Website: slack
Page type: review-order
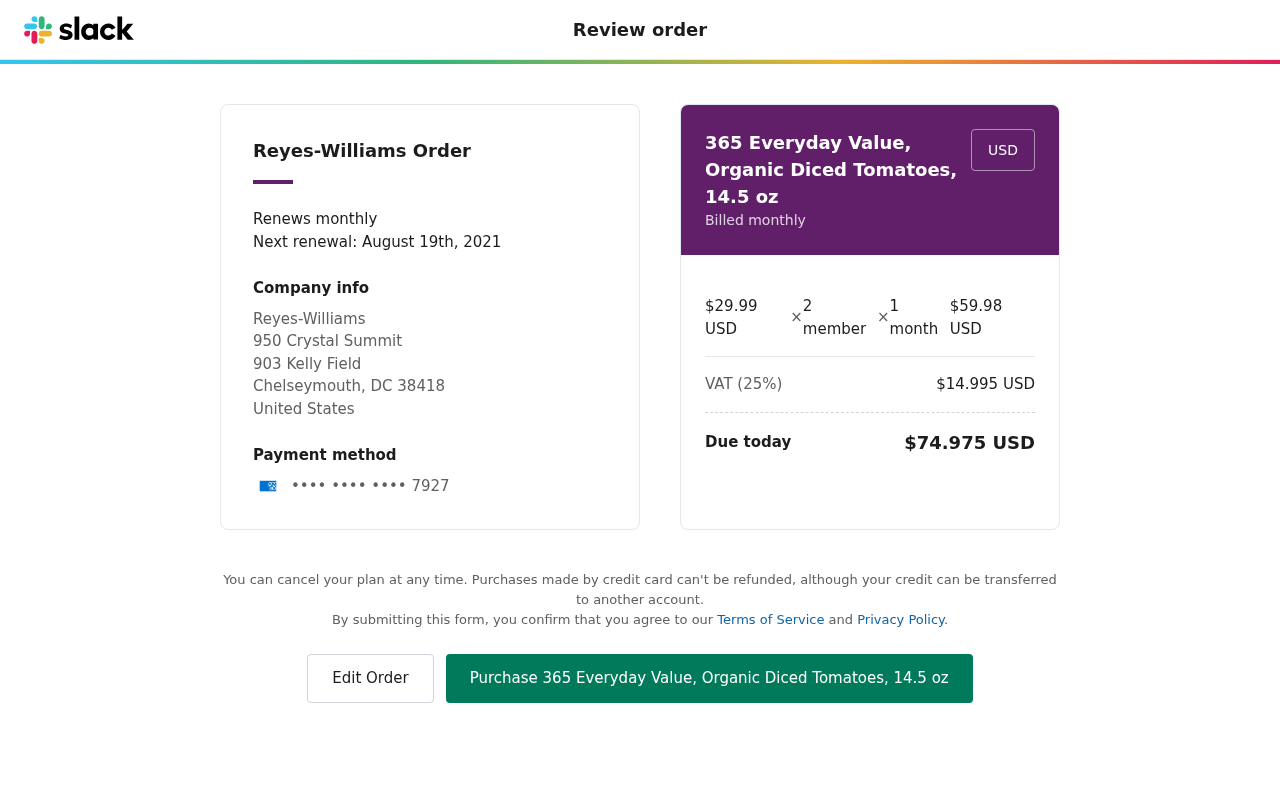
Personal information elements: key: PII_CARD_LAST4
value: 7927
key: PII_CITY_STATE_ZIP
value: Chelseymouth, DC 38418
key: PII_COMPANY
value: Reyes-Williams
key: PII_COUNTRY
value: United States
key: PII_STREET
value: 950 Crystal Summit
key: PII_STREET2
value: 903 Kelly Field
Product elements: key: PRODUCT1_NAME
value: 365 Everyday Value, Organic Diced Tomatoes, 14.5 oz
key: PRODUCT1_PRICE
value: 29.99
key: PRODUCT1_QUANTITY
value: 2
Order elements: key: ORDER_RENEWAL_DATE
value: August 19th, 2021
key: ORDER_SUBTOTAL
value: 59.98
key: ORDER_TAX
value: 14.995
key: ORDER_TOTAL
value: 74.975